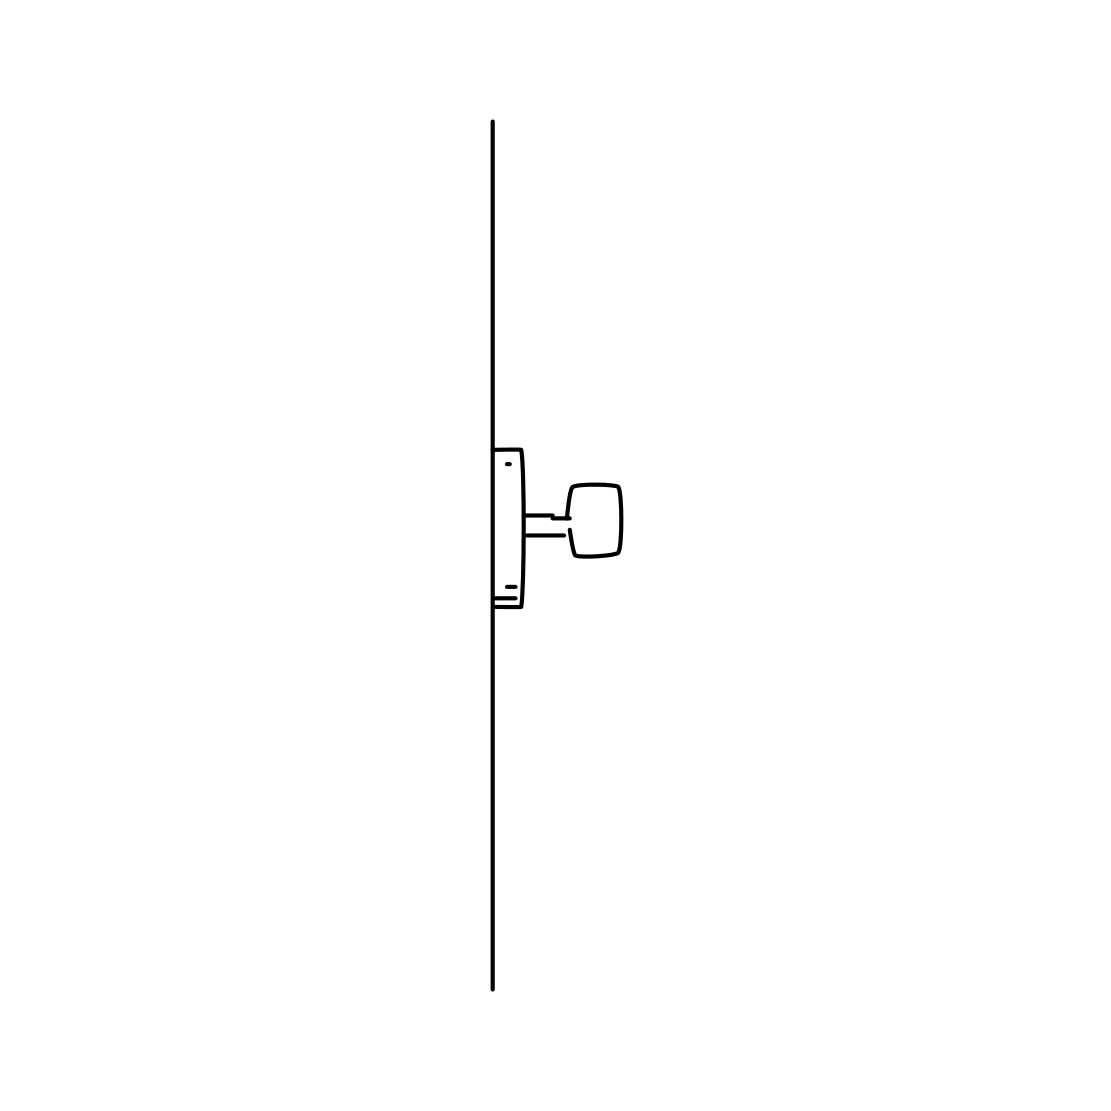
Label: door handle